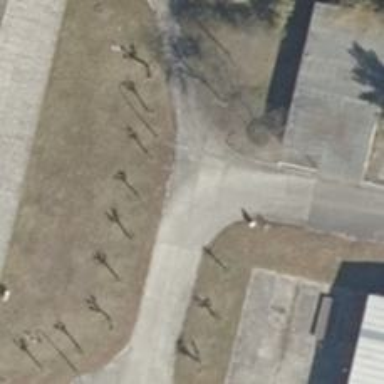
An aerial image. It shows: Concrete service road.